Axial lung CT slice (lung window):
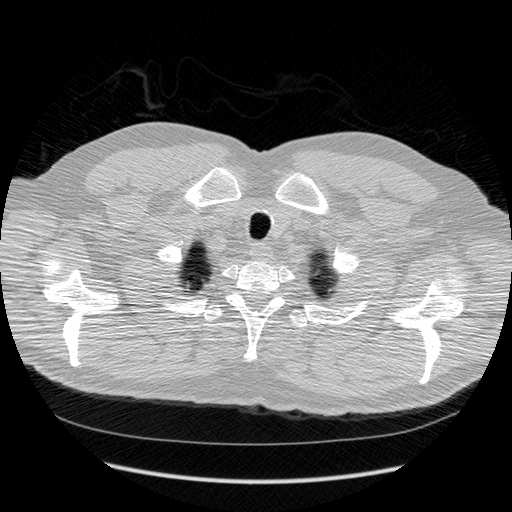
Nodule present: no